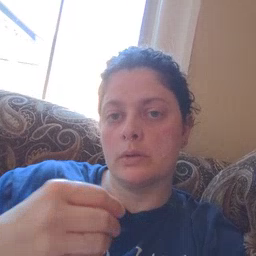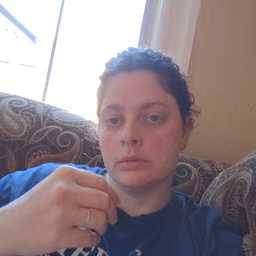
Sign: white